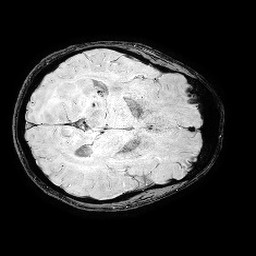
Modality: SWI
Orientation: axial
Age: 62
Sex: male
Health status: ill
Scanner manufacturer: philips
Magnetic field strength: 3 T
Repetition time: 0.031 s